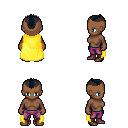
a pixel art fantasy rpg character, female body template, human, dark skin, yellow cape, magenta pants, raven short mohawk hairstyle, maroon shoes, four views (front, back, left, right), 2x2 character sprite sheet, small pixel art, hard edges, no anti-aliasing